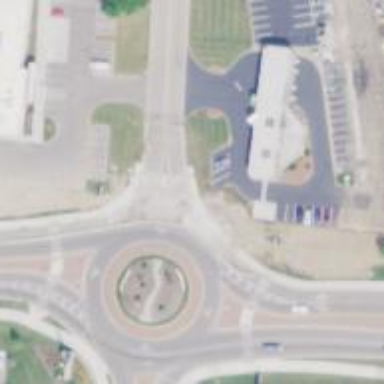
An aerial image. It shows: Traffic island located on footway.